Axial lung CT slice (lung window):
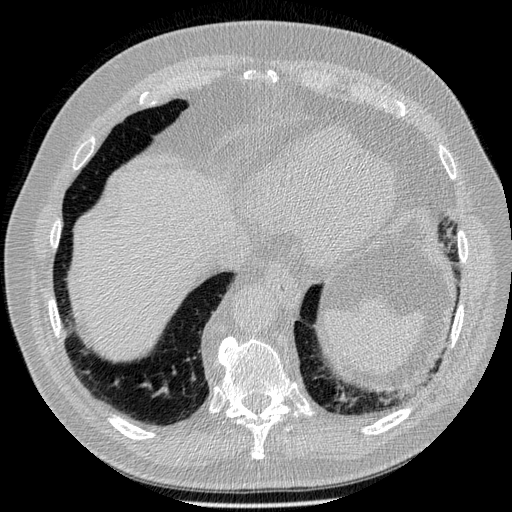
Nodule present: no